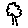
Label: tree